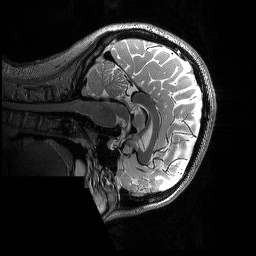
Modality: T2w
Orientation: sagittal
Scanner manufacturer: siemens
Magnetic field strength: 3 T
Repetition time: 3.2 s
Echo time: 0.565 s